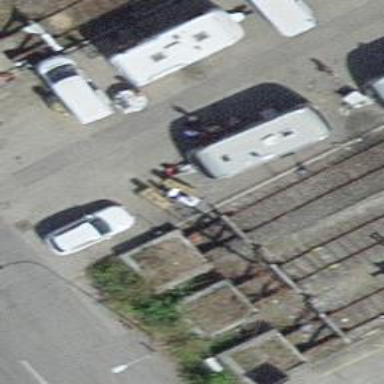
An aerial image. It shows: Railway buffer stop.